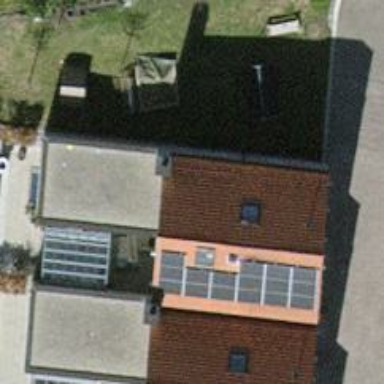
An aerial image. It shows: Solar power generator with photovoltaic panels.